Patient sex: M
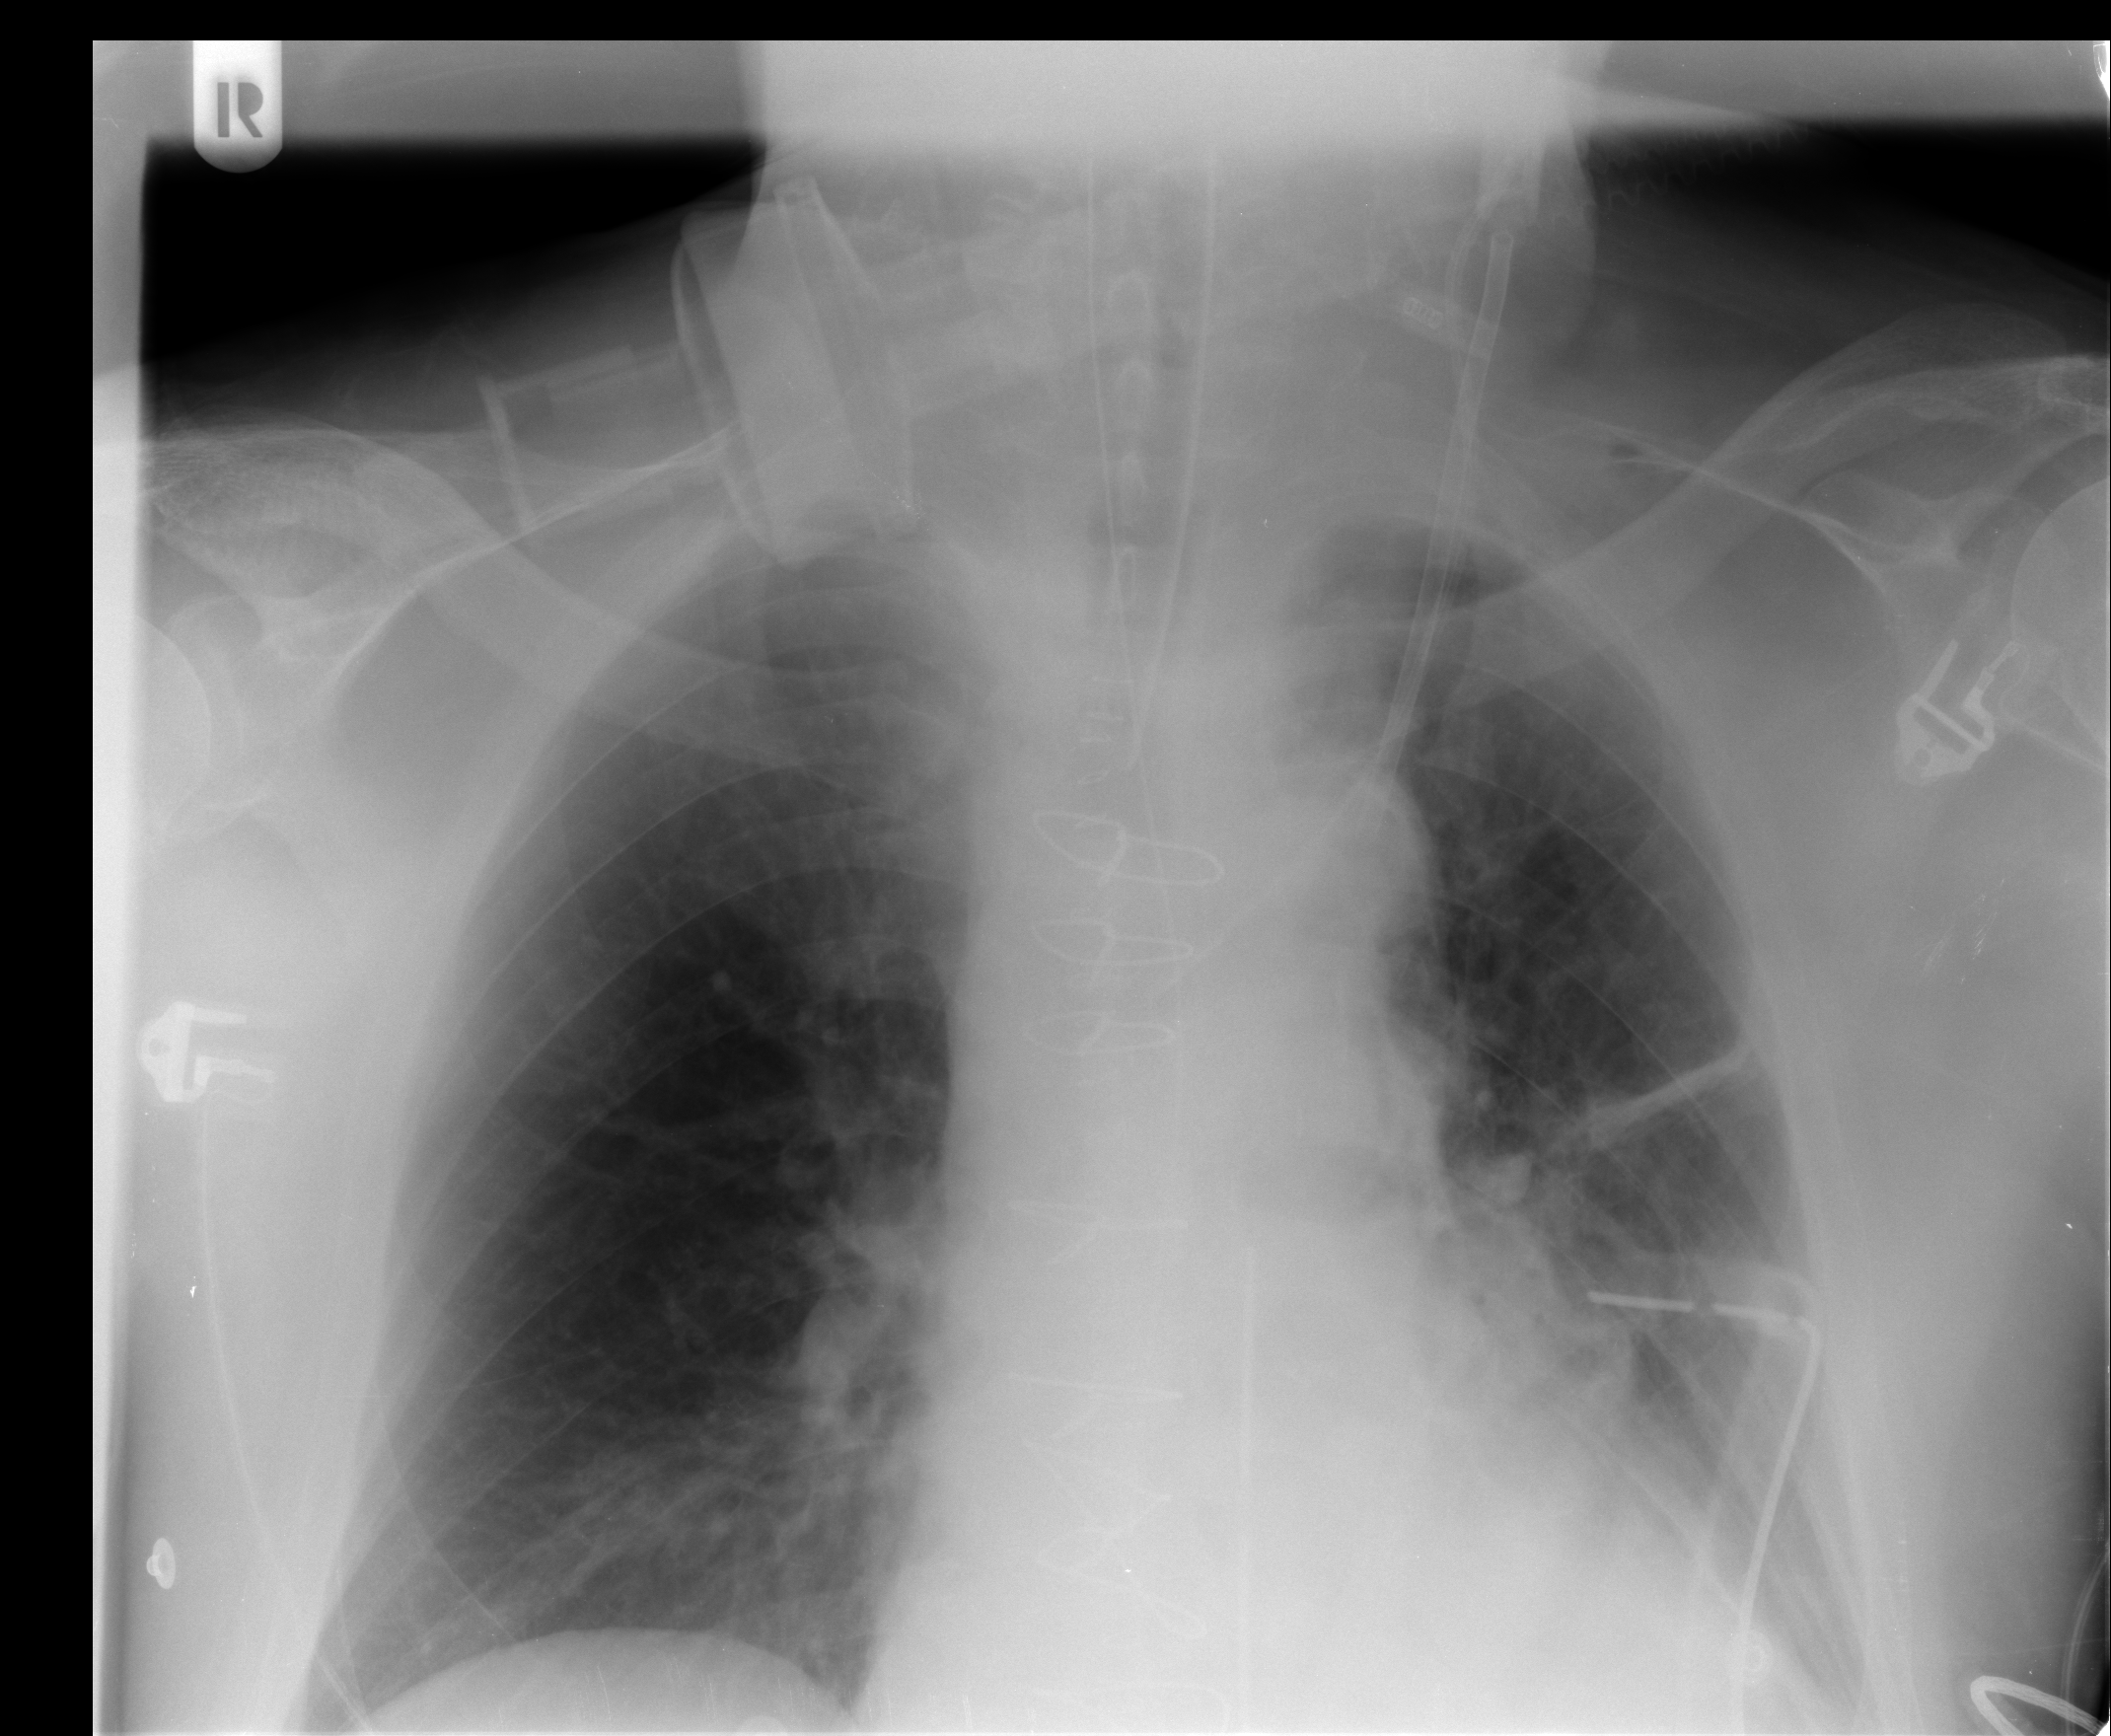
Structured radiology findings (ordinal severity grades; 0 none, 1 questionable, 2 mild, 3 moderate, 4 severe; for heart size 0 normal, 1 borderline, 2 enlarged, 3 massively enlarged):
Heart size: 1
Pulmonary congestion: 1
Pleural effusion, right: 0
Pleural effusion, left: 0
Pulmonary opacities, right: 1
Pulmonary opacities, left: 0
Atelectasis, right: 2
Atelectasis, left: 2